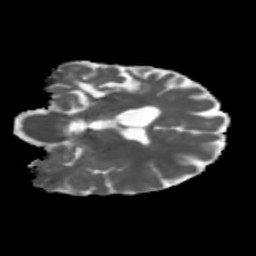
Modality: MD
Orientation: coronal
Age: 37
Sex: female
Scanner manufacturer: siemens
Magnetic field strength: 3 T
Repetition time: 5.47 s
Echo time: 0.0854 s